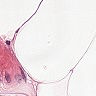
Metastatic tissue present: no